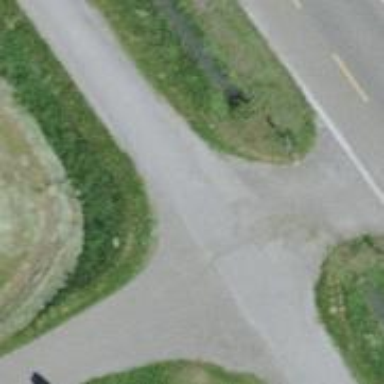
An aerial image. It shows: Unclassified road.